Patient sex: M
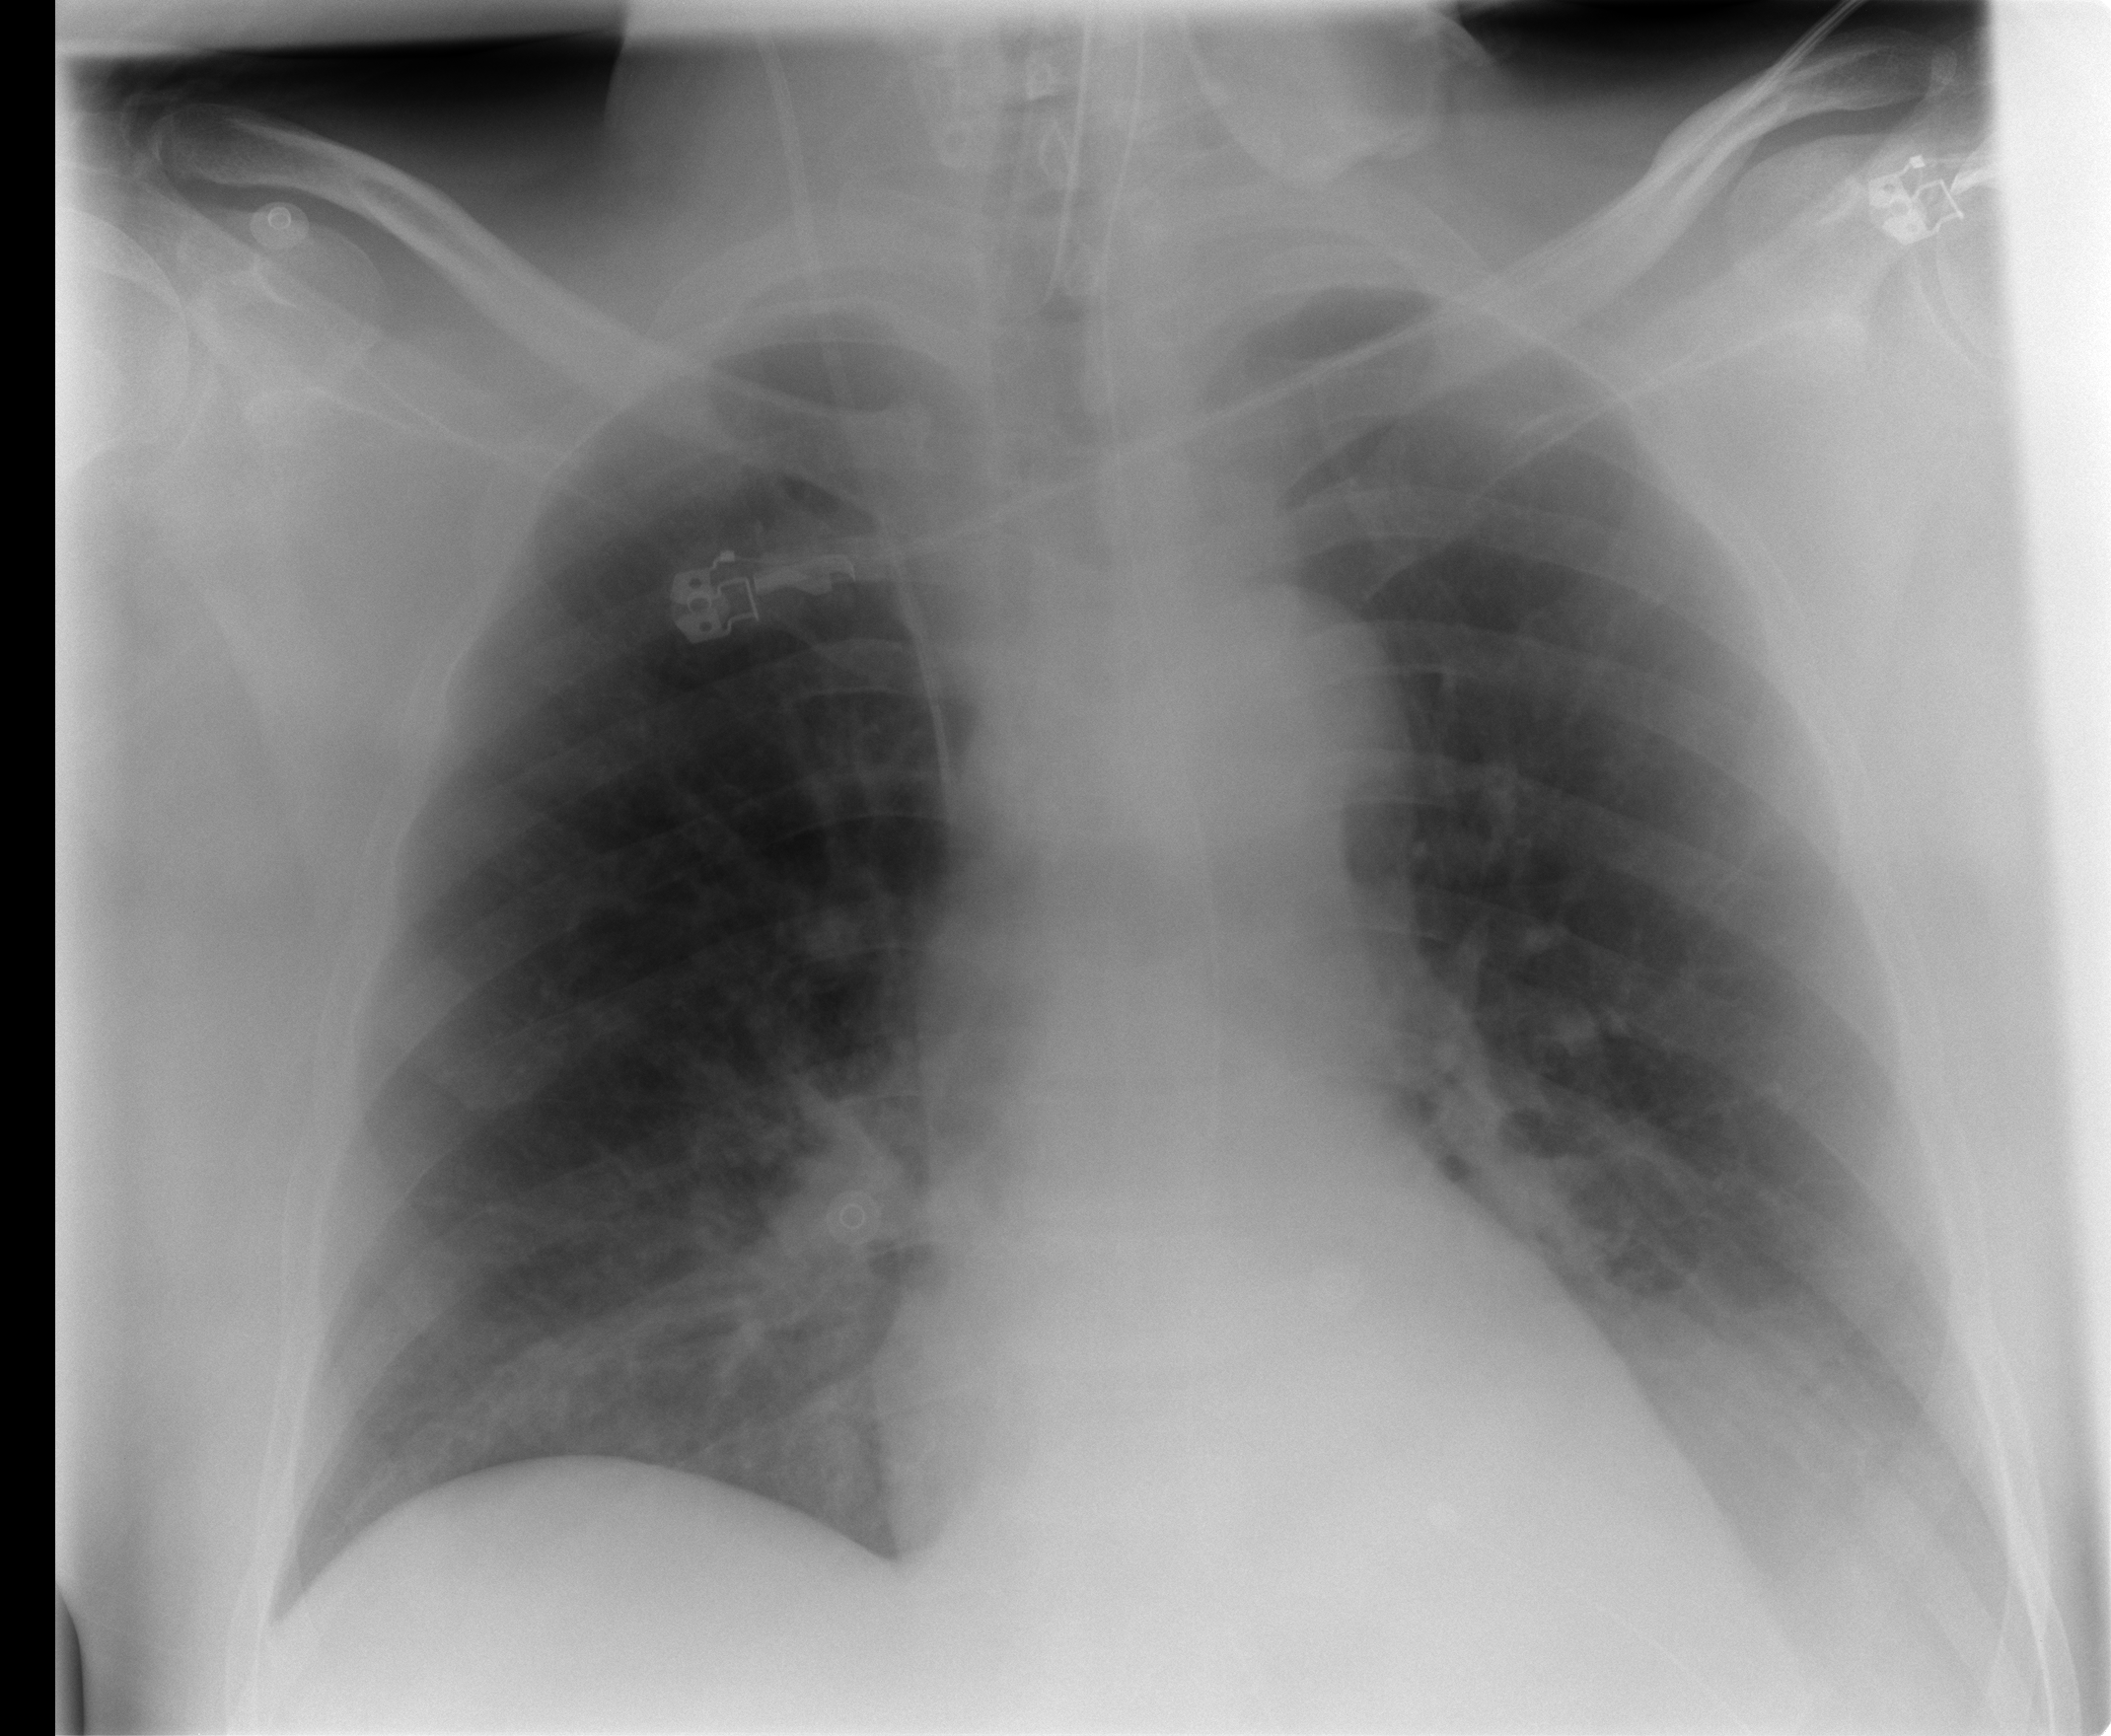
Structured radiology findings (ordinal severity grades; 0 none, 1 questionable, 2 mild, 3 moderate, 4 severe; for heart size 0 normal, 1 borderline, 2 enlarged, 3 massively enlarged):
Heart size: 0
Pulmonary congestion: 1
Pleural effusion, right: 0
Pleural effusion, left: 2
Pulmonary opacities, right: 1
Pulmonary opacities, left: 2
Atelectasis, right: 2
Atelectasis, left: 2